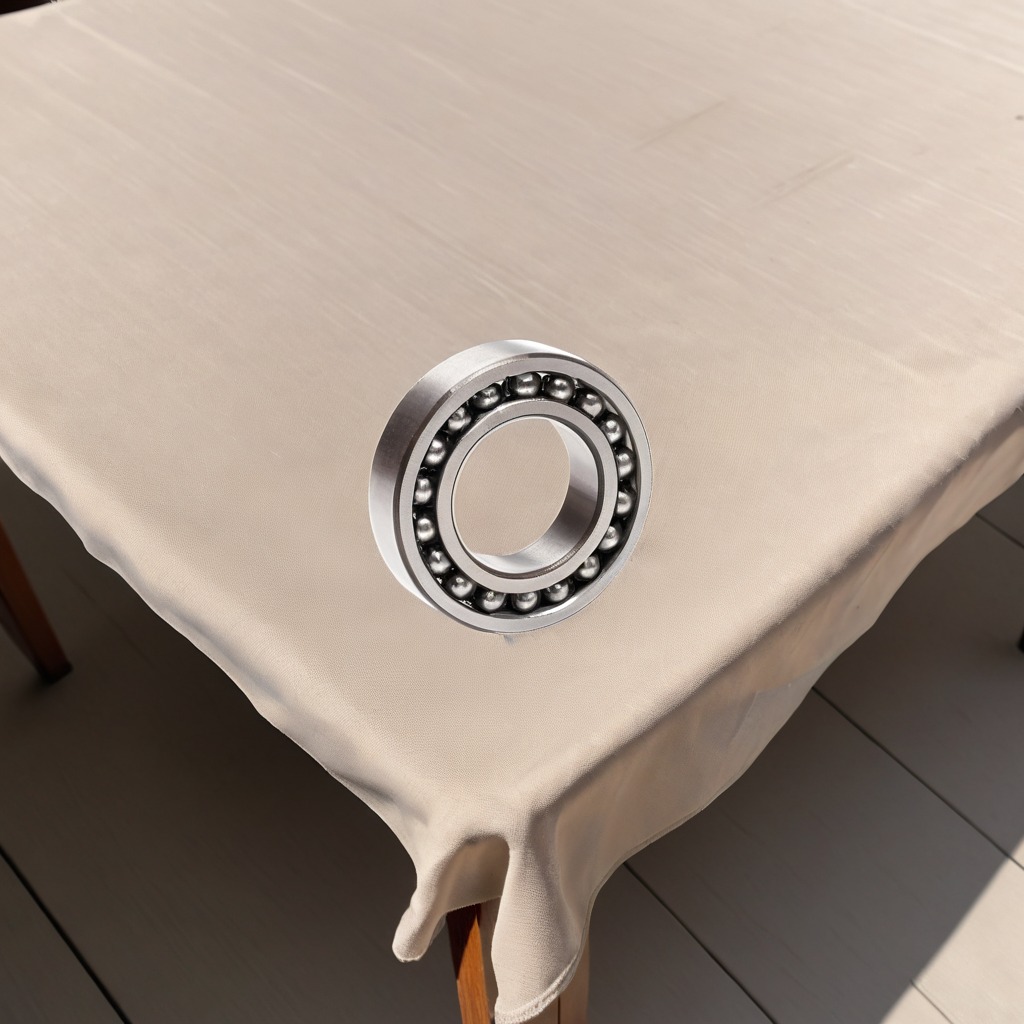
A metal ball bearing is lying on the wooden table in an outdoor workshop during daytime bright natural light soft shadows worn but beneath the cloth.